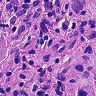
Metastatic tissue present: yes